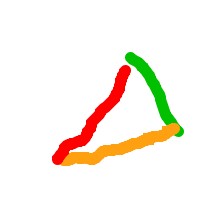
Shape: triangle